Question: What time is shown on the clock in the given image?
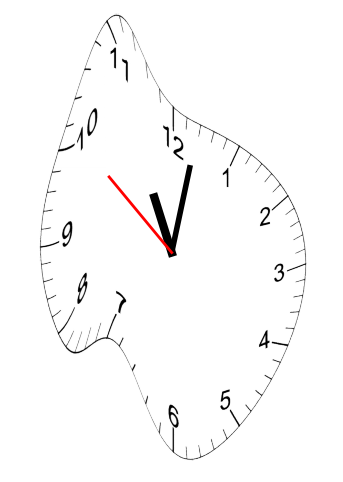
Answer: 11:01:51